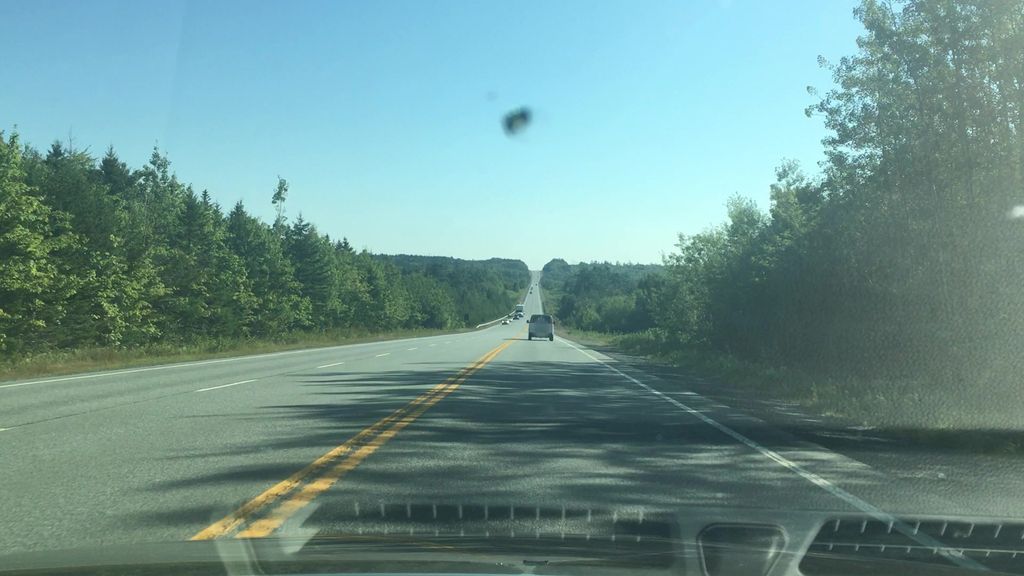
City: halifax